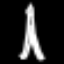
Label: The Eiffel Tower